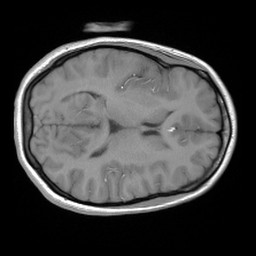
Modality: FLASH
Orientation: axial
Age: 20
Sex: female
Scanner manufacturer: siemens
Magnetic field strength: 3 T
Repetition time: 0.245 s
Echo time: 0.0026 s